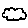
Label: cloud